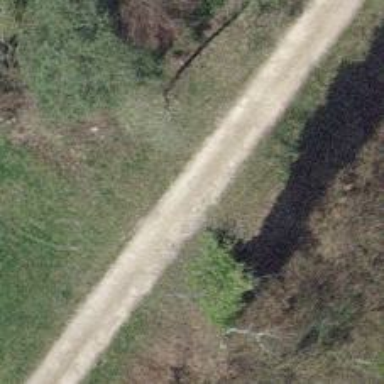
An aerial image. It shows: Unpaved track road.